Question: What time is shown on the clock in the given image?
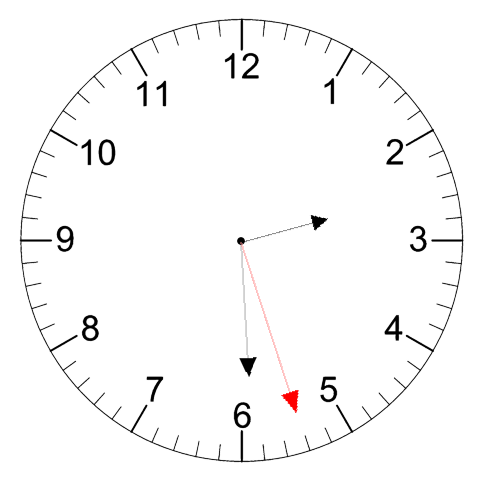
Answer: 02:29:27